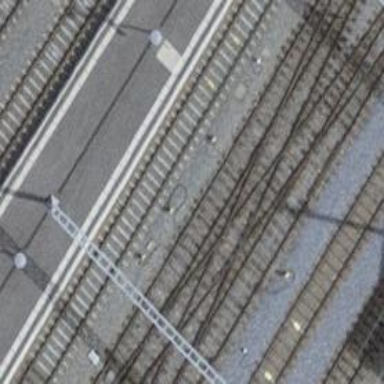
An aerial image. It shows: Siding railway line with electrified contact line for the trains.